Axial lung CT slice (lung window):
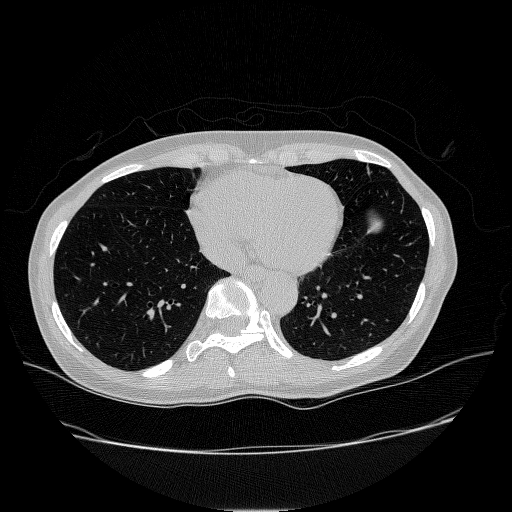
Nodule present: no